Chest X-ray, AP view. Patient: 36 years old, sex F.
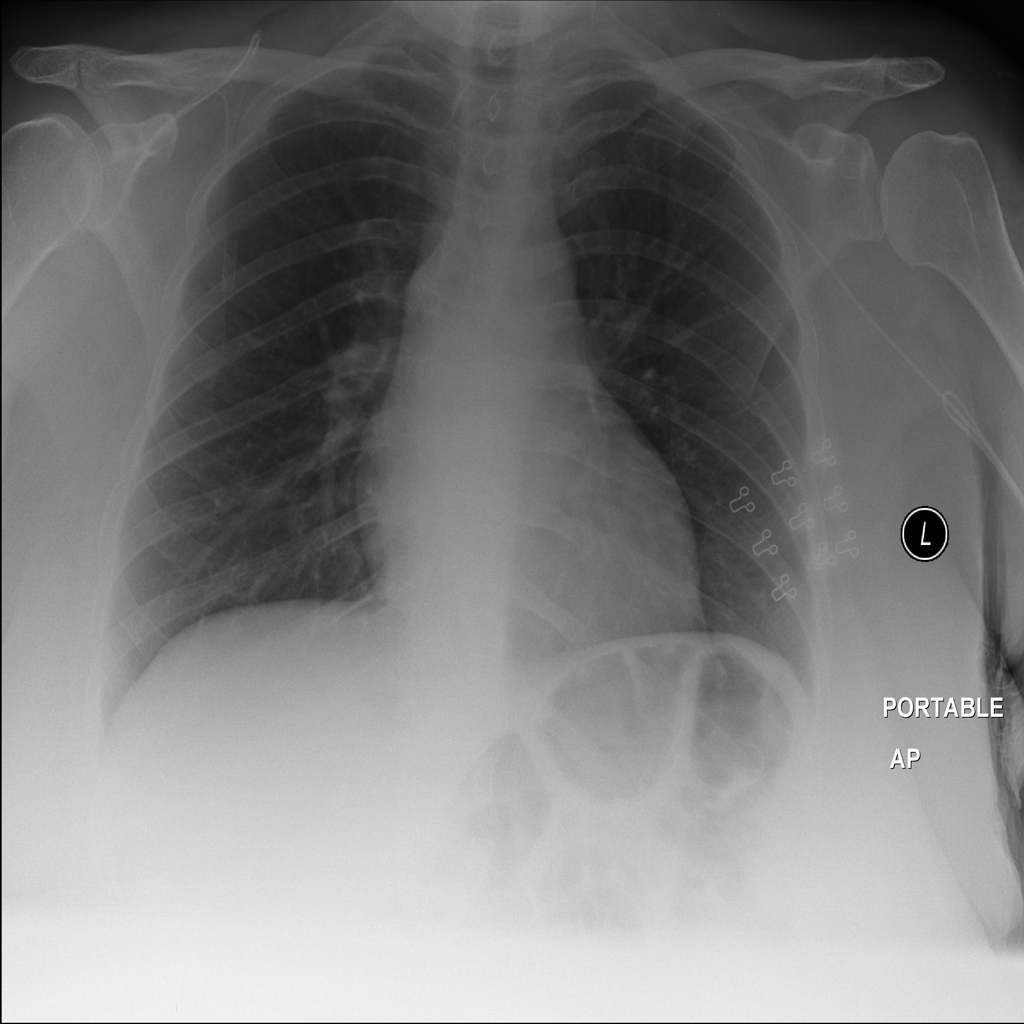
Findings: No Finding